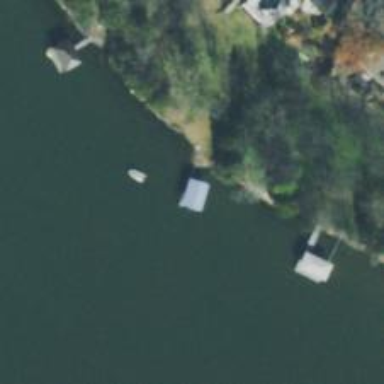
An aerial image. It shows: Dock located along the waterway.